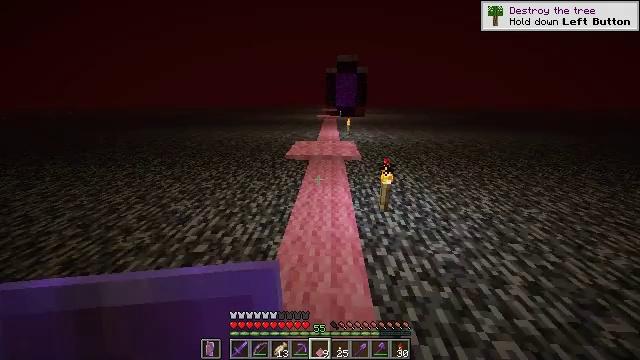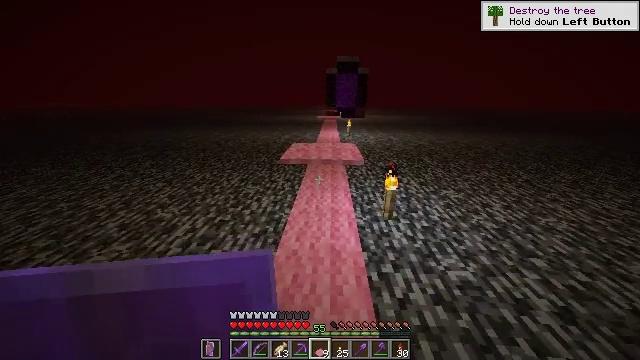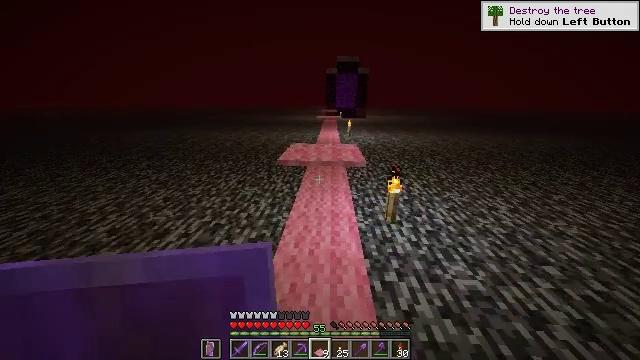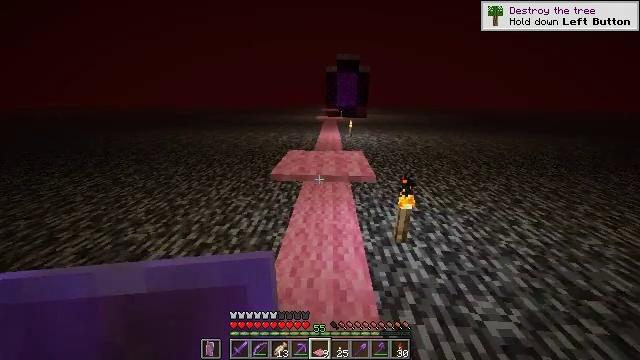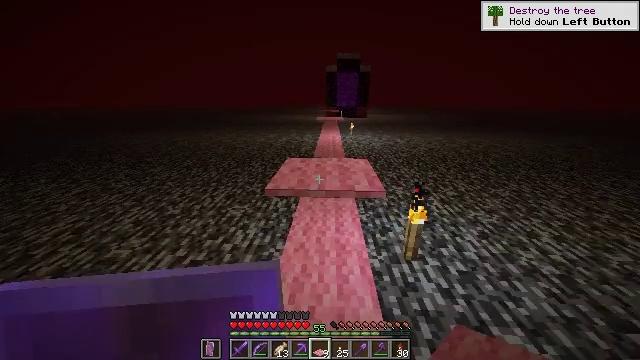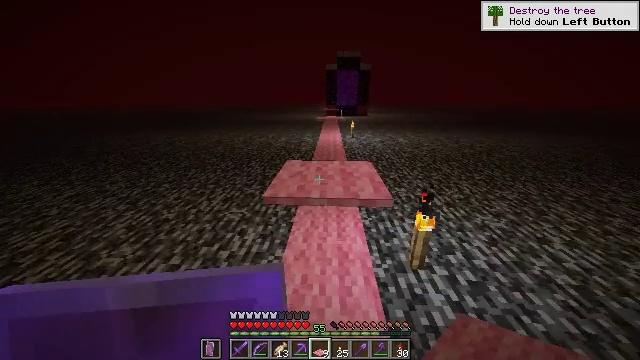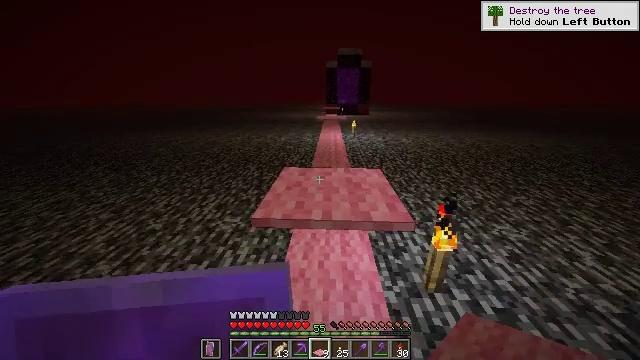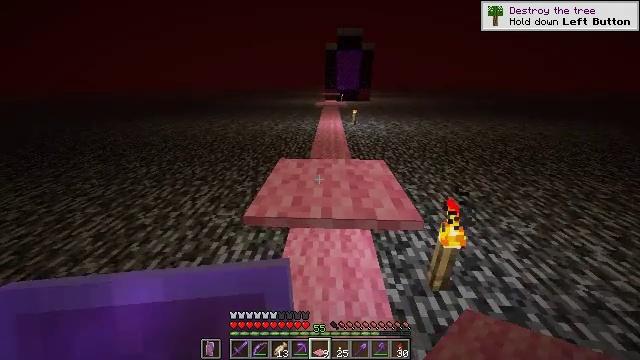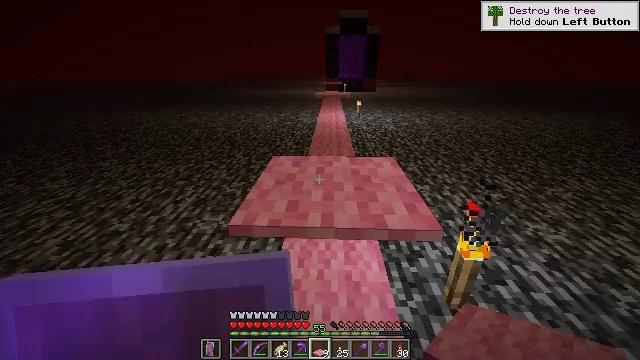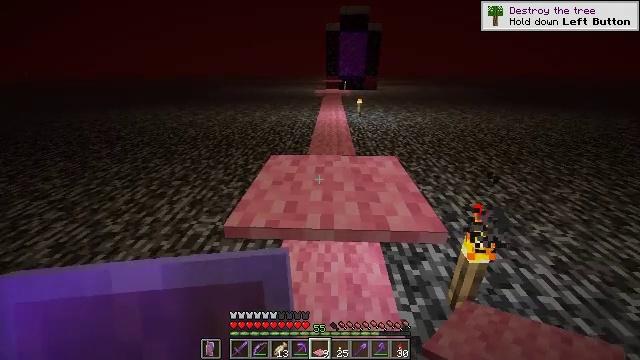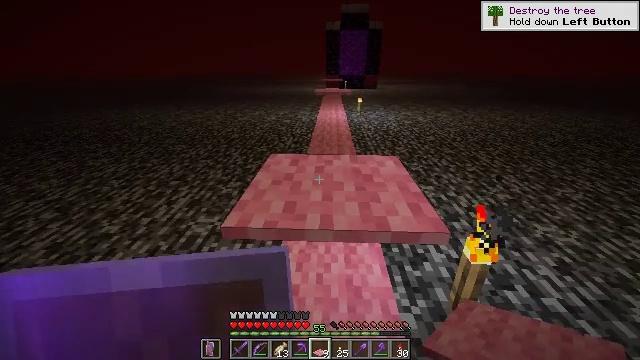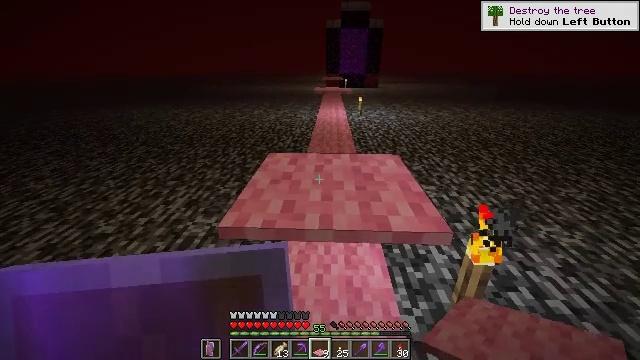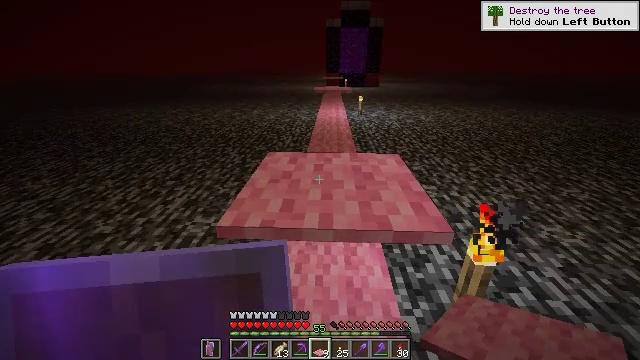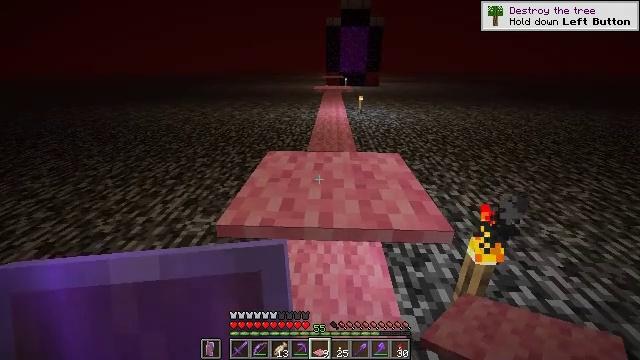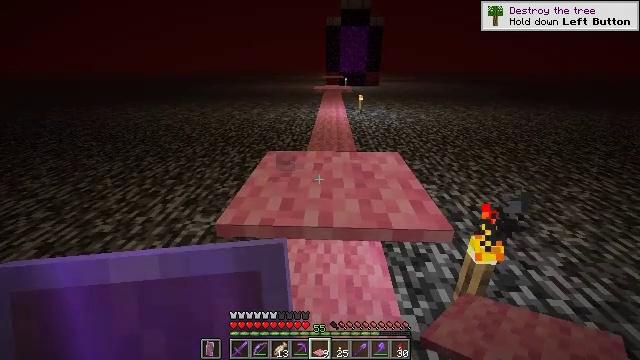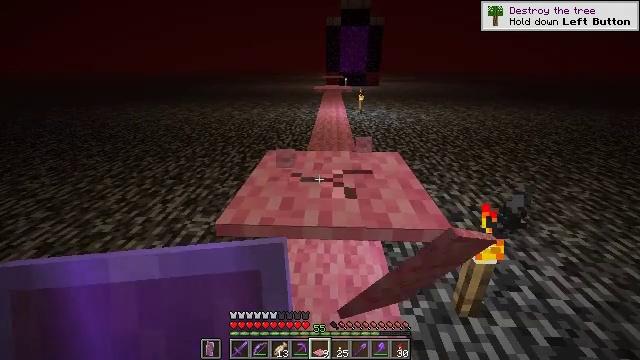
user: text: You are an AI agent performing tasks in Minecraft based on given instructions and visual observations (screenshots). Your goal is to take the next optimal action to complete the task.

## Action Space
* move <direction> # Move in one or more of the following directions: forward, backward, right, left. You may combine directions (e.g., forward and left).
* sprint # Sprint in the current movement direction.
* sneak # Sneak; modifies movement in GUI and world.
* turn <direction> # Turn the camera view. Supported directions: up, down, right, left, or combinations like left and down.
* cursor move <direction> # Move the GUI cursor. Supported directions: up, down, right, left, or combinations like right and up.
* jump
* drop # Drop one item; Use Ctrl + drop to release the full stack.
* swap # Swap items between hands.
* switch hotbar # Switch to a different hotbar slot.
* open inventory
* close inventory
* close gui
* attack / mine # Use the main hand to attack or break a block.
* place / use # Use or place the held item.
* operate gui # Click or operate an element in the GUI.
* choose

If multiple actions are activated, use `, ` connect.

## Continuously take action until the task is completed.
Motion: motion action
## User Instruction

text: mine block pink carpet
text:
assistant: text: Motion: move forward, sprint
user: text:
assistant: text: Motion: move forward, sprint
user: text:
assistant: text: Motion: move forward, sprint
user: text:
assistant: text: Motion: move forward, sprint
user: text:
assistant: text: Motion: move forward
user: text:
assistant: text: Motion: no_op
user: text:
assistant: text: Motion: turn down
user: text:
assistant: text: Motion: no_op
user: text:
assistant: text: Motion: no_op
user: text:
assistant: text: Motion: no_op
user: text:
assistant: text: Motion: no_op
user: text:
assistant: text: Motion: no_op
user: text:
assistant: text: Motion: no_op
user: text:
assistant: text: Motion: attack / mine
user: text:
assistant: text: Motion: attack / mine
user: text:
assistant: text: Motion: attack / mine
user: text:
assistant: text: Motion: attack / mine
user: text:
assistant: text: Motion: attack / mine
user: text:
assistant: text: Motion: attack / mine
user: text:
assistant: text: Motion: attack / mine
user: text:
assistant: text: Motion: attack / mine
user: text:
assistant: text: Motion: move forward
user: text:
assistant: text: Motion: move forward
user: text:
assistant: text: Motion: move forward
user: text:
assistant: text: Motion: move forward, sprint
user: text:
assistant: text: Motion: move forward, sprint
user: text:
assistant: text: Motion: move forward, sprint
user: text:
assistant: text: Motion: move forward, sprint
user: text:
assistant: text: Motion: move forward, sprint
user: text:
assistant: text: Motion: move forward, sprint